Question: I've downloaded the <URL> codebase and compiled it fully with source, and installed it to my system with these commands:
'''
./configure
make
sudo make install
'''
But XCode is complaining to me, even when I put '-lportaudio' in the for the project settings.

I've researched this problem and tried whatever I could find on Stack Overflow, but there was no decisive answer that would work for me. Any advice on how to fix this?
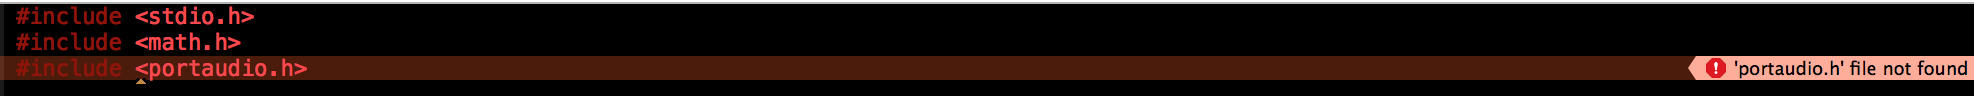
Answer: I'm using an older version of XCode and haven't bothered looking at how the interface might have changed in the newer versions, but this is generally solved for me by modifying the User Search Paths under your project settings. Look at the screenshot, add '/usr/local/include' to Header Search Paths and make Always Search User Paths "Yes." That should do the trick

---
:
One more thing to note, this is only '/usr/local/include' because that's the default install directory for the portaudio.h file in the portaudio build (as it is with many libraries).
If you have a different prefix other than '/usr/local/include', add that instead.